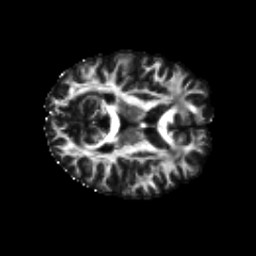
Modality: FA
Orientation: axial
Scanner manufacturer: siemens
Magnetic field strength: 3 T
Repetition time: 4.16 s
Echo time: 0.0806 s